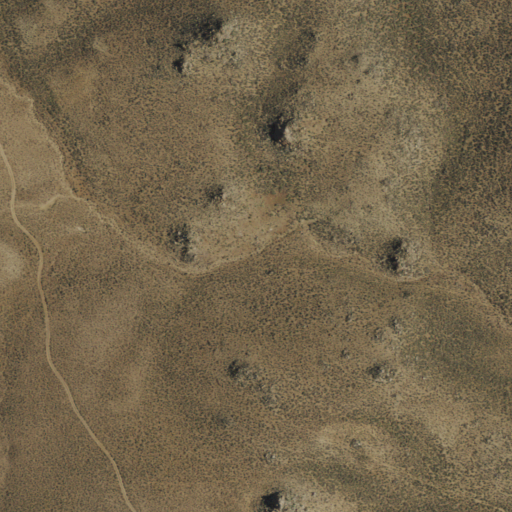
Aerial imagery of depression(s) in Nevada named Texas Basin containing only shrub